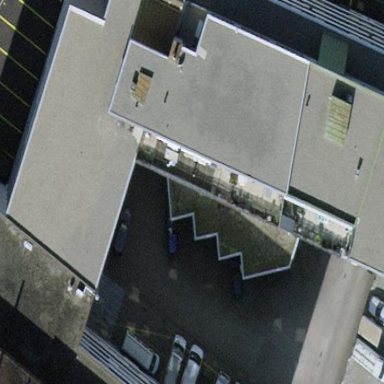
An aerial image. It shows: Office building.